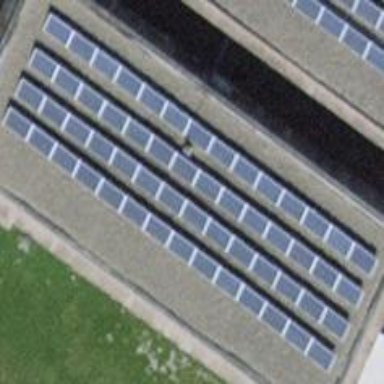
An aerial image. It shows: Solar photovoltaic panel generator producing electricity as small installation.